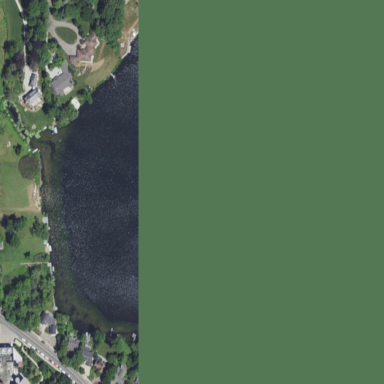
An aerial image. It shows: Serene lake.